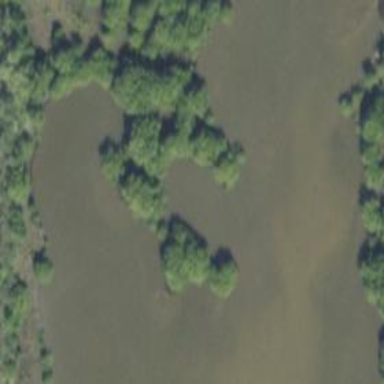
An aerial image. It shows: Wetland area dominated by mangroves.